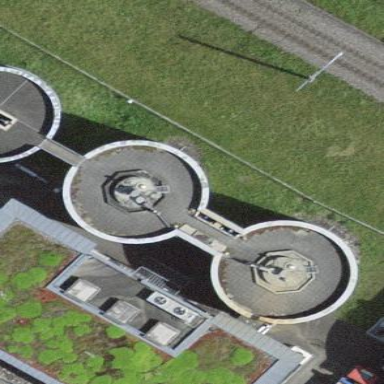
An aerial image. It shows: Silo.